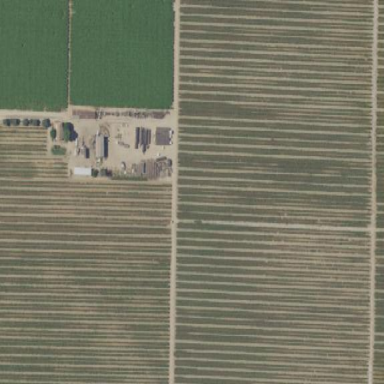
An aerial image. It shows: Vineyard with grape crops.